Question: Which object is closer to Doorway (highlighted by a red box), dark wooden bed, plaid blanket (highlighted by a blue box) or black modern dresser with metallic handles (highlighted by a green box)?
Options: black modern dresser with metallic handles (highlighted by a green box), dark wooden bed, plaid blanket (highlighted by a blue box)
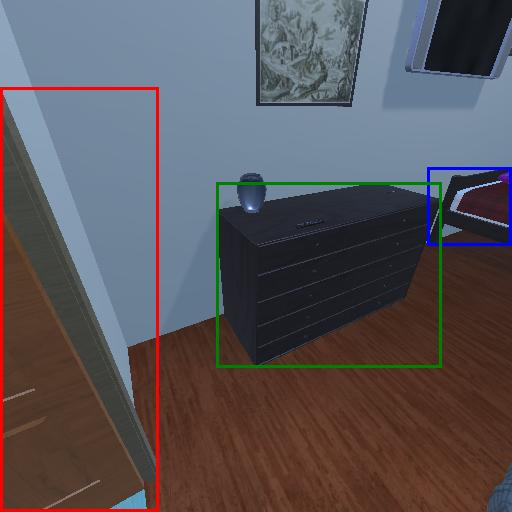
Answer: black modern dresser with metallic handles (highlighted by a green box)